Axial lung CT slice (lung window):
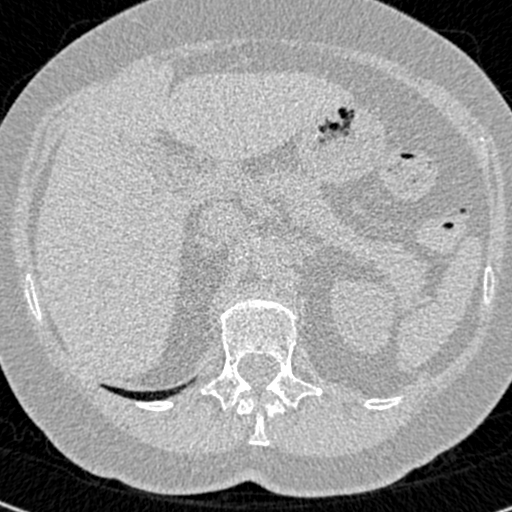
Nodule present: no